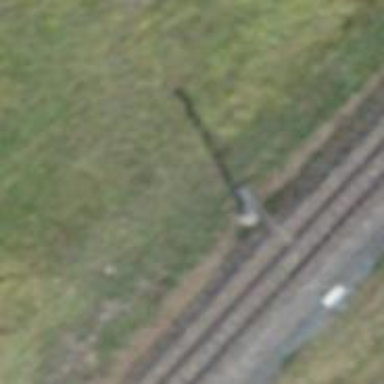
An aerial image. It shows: Power pole.